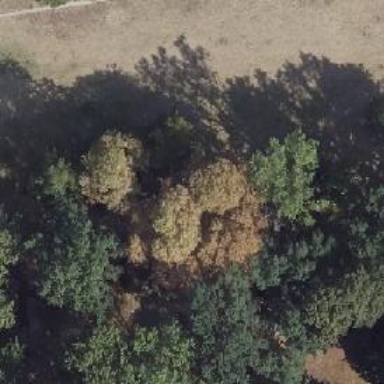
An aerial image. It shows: Broadleaved deciduous tree located in park.